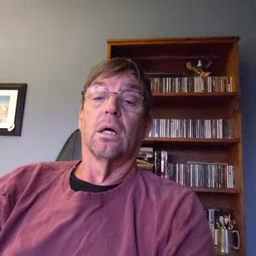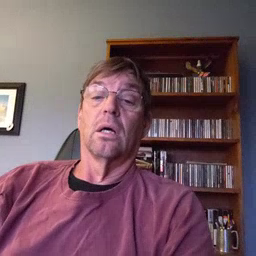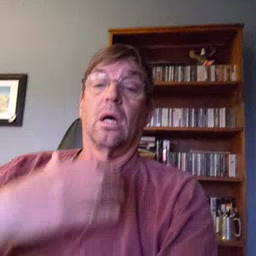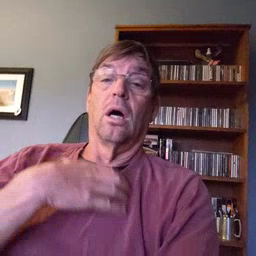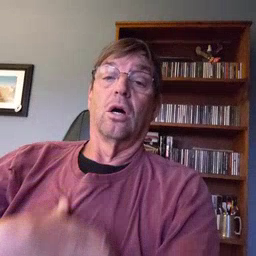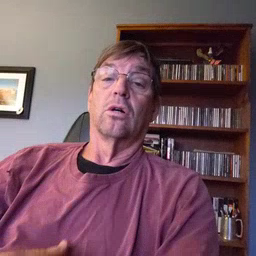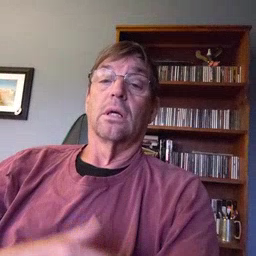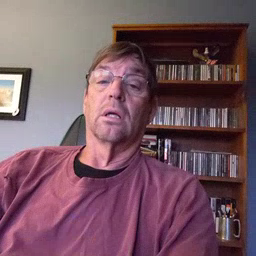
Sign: hungry